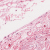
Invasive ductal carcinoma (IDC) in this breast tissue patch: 0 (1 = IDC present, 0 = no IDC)